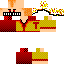
A male human skin with medium skin, wearing brown long hair dressed in a red hoodie and red pants, featuring a closed mouth.